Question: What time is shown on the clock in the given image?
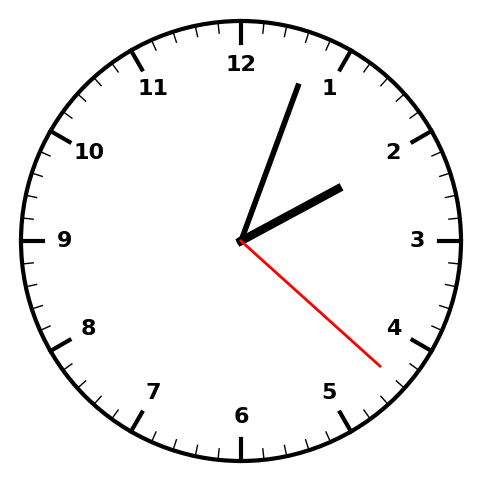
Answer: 02:03:22